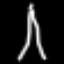
Label: The Eiffel Tower